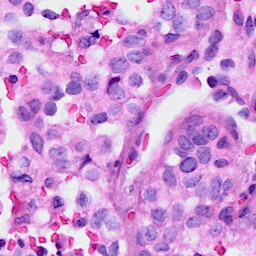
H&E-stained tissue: Breast